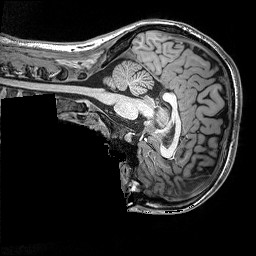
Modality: T1w
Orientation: sagittal
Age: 21
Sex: female